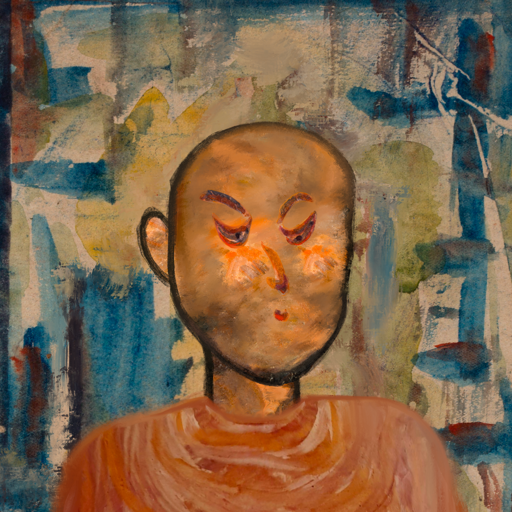
Background: Orphan, Head And Neck Side: Gypsy_Queen, Face Side: Hypocrite, Bust: Pious_Lady, Hair Side: Blank, Head Accessory: Blank, Second Necklace: Blank, Necklace: Blank, Baby: Blank